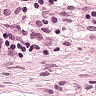
Metastatic tissue present: no